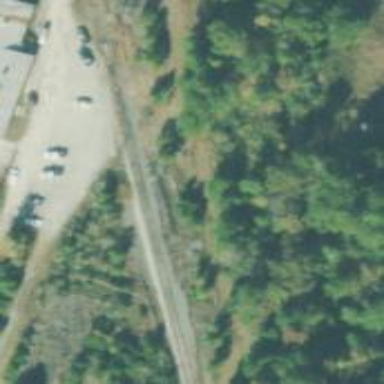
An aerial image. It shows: Abandoned spur railway.